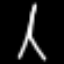
Label: The Eiffel Tower